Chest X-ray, AP view. Patient: 41 years old, sex F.
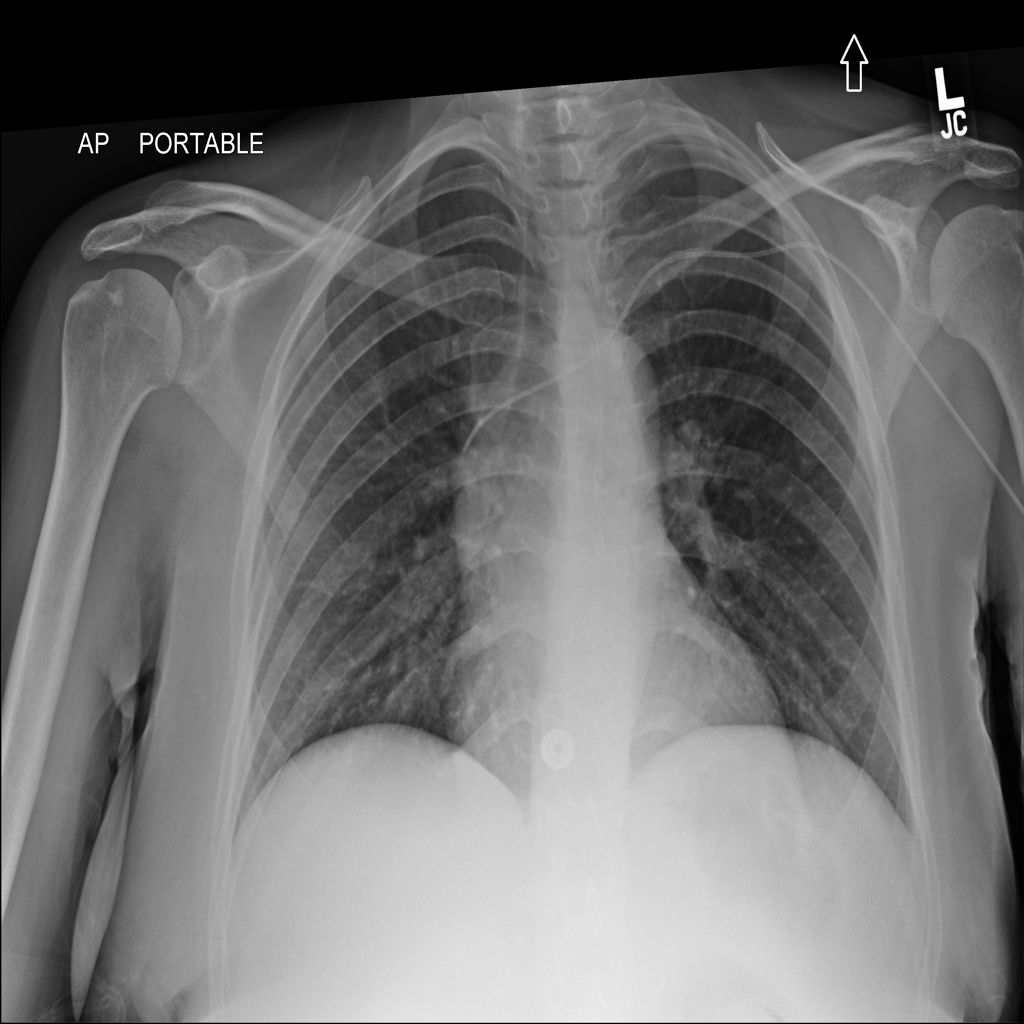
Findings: No Finding